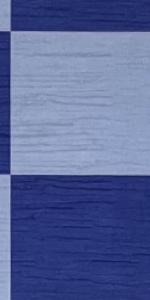
Label: Empty